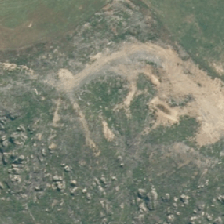
Land cover: harvested_forest